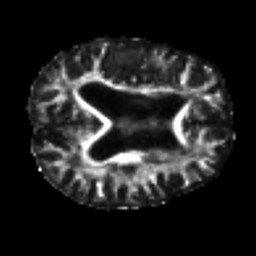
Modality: FA
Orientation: axial
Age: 56
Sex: male
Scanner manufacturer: siemens
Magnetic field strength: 3 T
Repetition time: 7.3 s
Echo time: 0.087 s